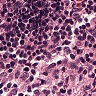
Metastatic tissue present: no